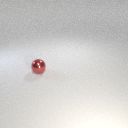
small red metal sphere